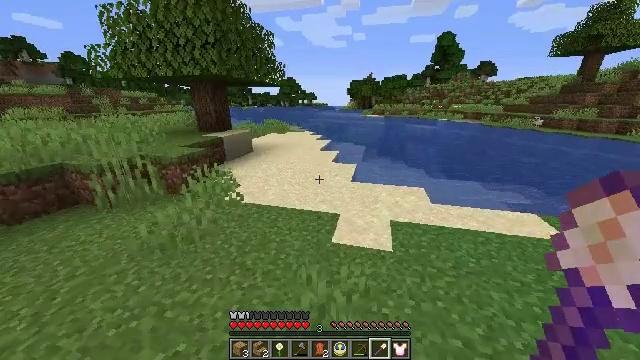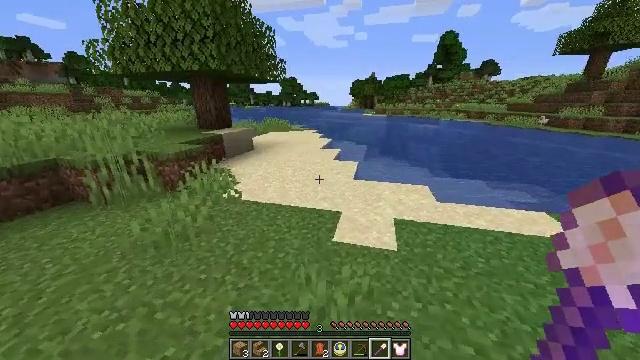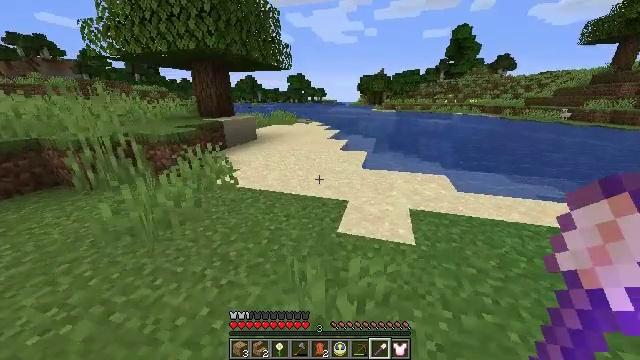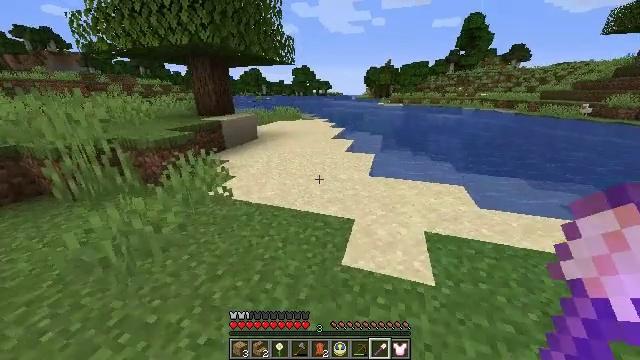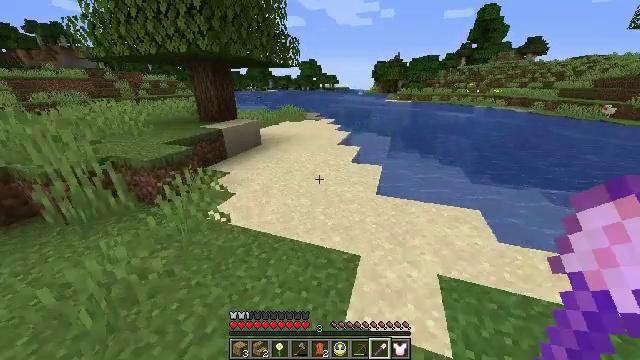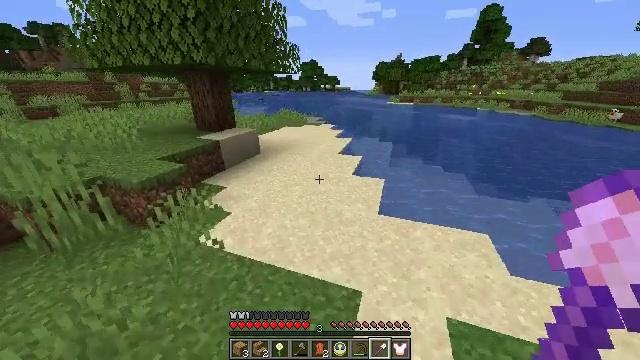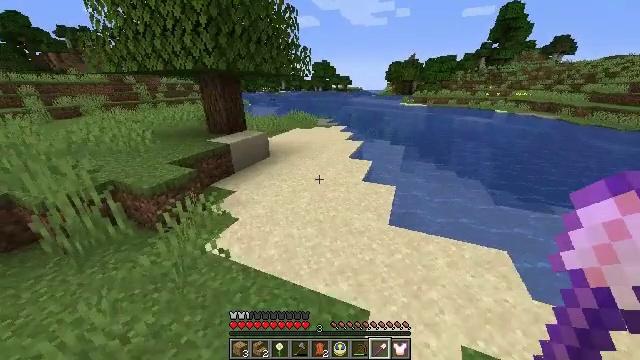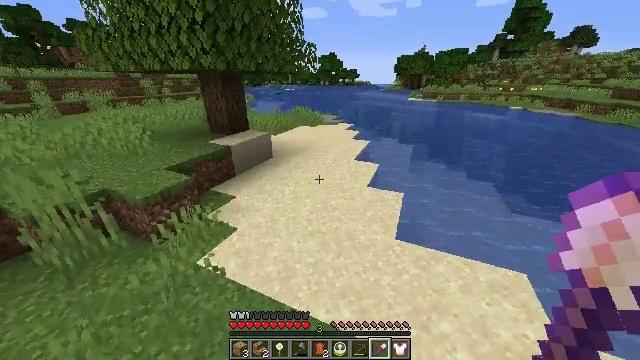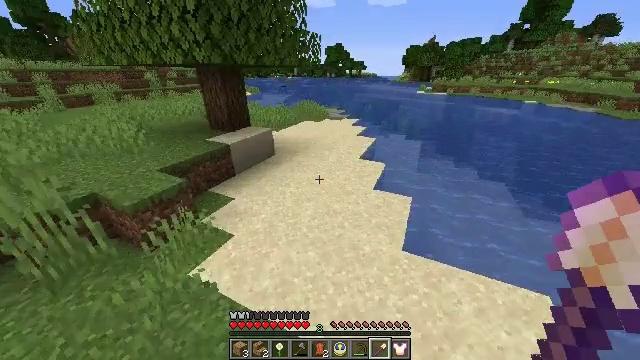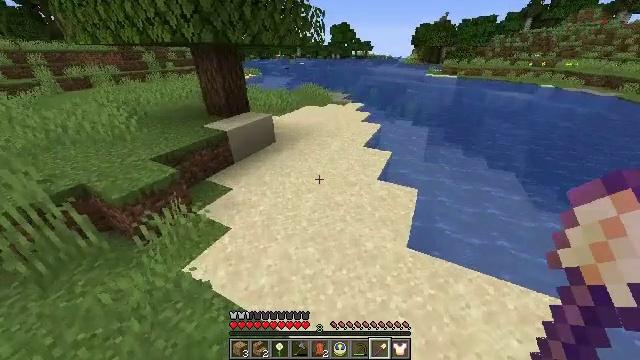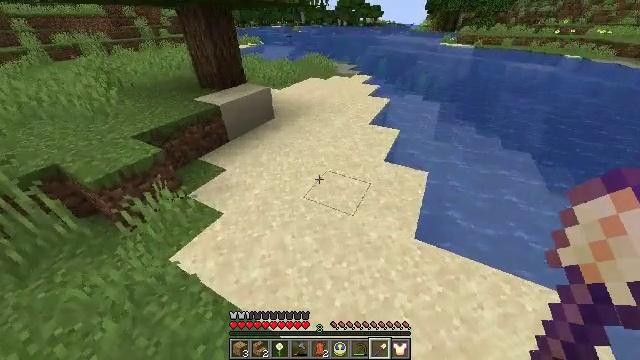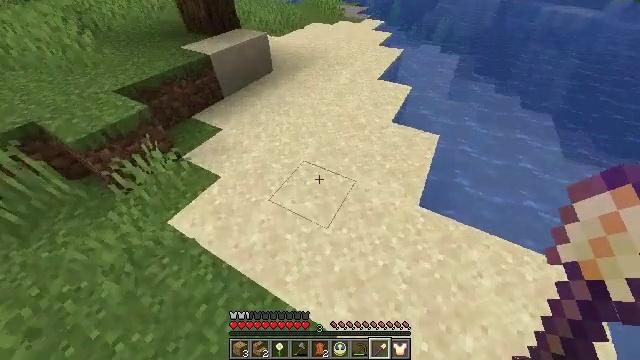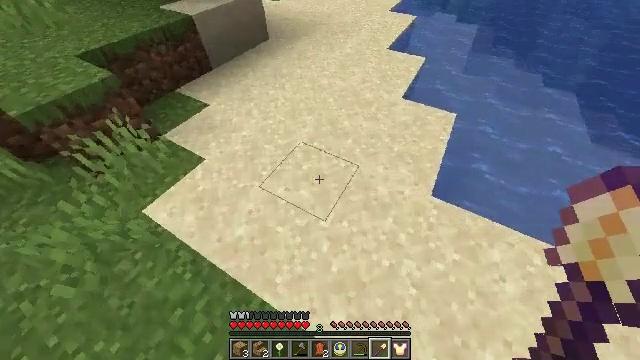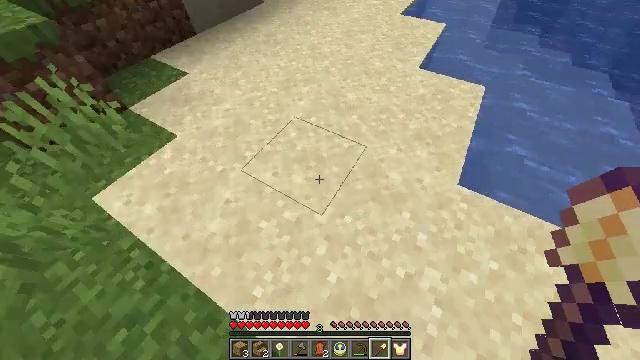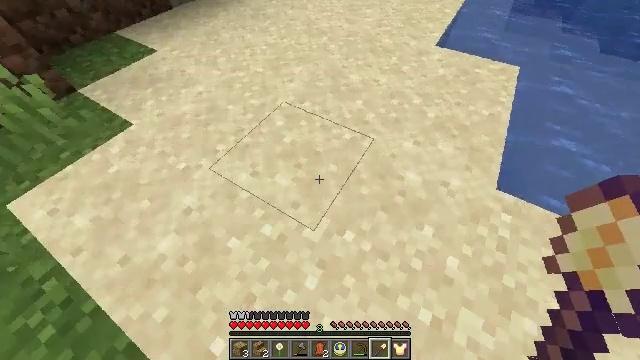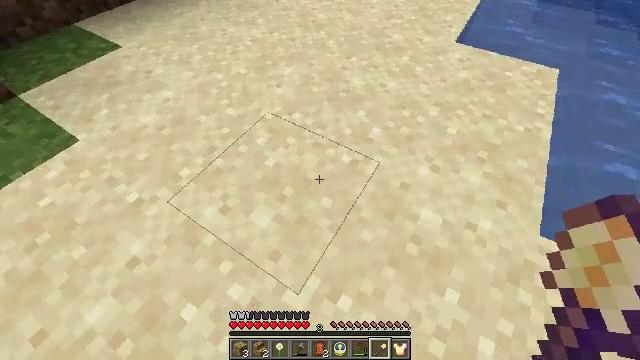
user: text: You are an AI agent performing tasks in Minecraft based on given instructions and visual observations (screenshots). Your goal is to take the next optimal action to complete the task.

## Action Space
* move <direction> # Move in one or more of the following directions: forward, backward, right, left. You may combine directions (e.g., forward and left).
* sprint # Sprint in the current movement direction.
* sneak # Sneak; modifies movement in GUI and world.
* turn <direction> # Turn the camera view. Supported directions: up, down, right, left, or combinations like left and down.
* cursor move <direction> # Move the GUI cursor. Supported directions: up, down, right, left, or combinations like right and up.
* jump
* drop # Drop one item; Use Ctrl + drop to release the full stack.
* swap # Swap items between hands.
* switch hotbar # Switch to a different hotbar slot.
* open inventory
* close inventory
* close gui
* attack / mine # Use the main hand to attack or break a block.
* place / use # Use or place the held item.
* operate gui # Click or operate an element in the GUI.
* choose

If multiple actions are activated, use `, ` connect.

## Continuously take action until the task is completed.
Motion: motion action
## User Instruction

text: Mine sand by the water.
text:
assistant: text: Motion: move forward, jump
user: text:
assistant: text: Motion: move forward, turn left, jump
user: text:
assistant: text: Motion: move forward, turn left and down, jump
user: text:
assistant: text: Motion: move forward, turn left and down
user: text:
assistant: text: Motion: move forward
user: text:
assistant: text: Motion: move forward, turn left
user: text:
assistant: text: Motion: move forward, turn left and down
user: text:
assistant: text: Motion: move forward, turn left and down
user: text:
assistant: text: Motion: move forward, turn left and down
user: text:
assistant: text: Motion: move forward, turn left and down
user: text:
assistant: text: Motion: move forward, sneak, turn left and down
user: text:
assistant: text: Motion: move forward, sneak, turn down
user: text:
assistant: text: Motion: sneak, turn left and down
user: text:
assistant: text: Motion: sneak
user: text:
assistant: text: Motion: sneak
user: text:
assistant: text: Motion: sneak, turn up
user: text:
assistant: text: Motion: sneak, turn up, attack / mine
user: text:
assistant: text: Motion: sneak, turn left and up, attack / mine
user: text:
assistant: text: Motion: sneak, turn left and up, attack / mine
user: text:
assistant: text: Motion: sneak, attack / mine
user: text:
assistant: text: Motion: sneak, turn right, attack / mine
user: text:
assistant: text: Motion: sneak, turn right and down, attack / mine
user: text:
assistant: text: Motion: sneak, turn down, attack / mine
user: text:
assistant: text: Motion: sneak, turn down, attack / mine
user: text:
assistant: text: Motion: sneak, attack / mine
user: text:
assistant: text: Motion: sneak, attack / mine
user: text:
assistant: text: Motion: sneak, attack / mine
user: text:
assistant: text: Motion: sneak, attack / mine
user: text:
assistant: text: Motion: sneak, turn right and up, attack / mine
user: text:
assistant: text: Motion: sneak, turn right and up, attack / mine